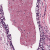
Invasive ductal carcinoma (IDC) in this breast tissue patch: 0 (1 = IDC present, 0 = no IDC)